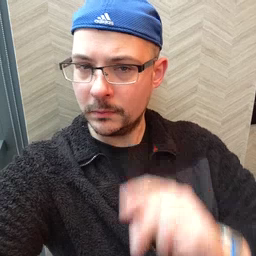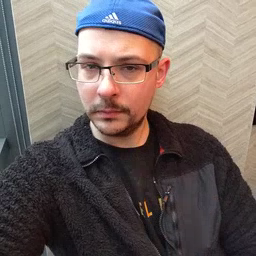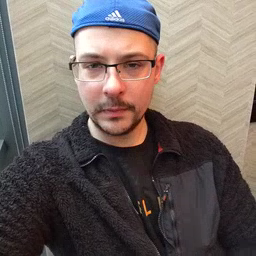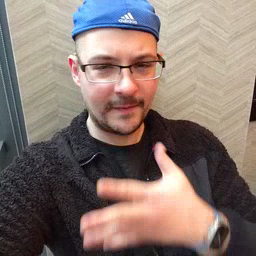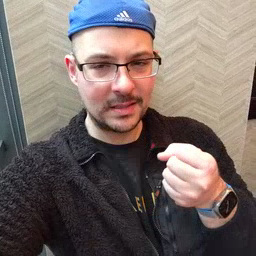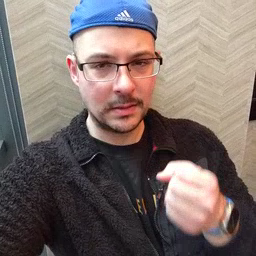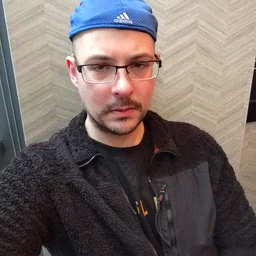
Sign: fast